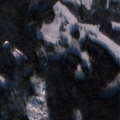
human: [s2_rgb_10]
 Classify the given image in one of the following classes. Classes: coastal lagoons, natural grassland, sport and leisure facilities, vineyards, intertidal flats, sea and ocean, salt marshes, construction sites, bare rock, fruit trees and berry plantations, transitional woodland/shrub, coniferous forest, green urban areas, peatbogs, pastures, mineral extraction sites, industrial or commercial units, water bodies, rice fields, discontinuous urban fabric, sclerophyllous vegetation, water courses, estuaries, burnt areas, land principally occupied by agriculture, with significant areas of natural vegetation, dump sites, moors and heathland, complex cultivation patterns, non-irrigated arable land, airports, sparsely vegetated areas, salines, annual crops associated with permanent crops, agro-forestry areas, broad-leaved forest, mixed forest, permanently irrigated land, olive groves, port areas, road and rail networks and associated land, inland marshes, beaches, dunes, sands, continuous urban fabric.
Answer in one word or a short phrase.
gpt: land principally occupied by agriculture, with significant areas of natural vegetation, coniferous forest, mixed forest, transitional woodland/shrub